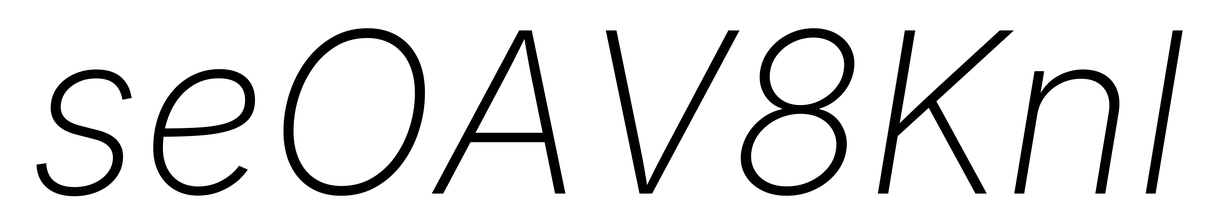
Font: Inter-Italic_ExtraLight_Italic